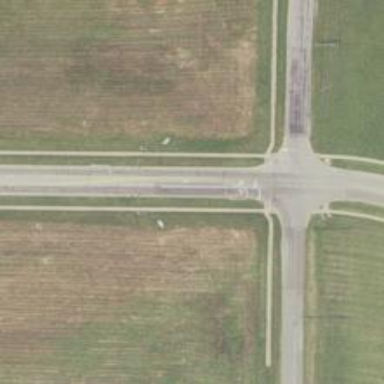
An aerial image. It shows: Road with left marking.